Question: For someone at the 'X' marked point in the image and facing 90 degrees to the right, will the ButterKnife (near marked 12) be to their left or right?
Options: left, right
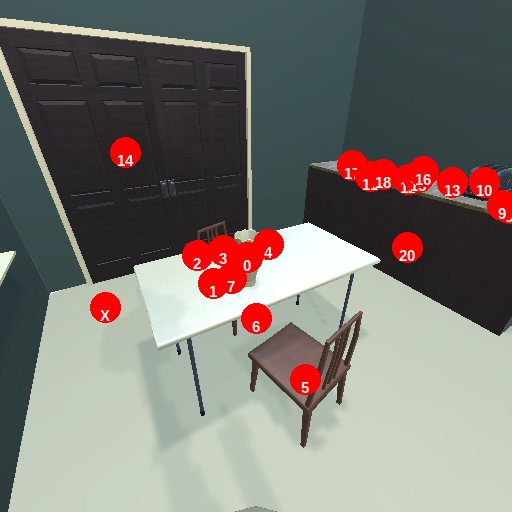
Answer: left